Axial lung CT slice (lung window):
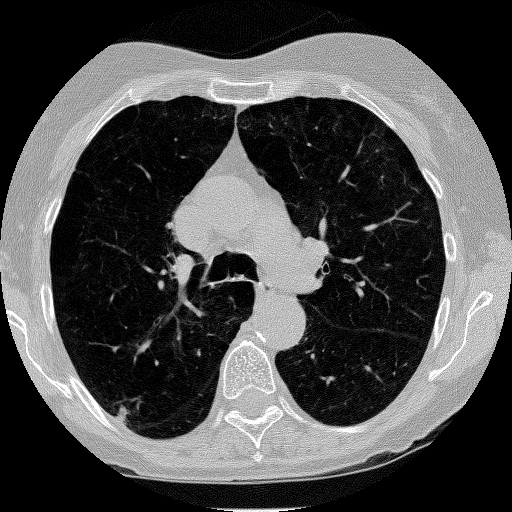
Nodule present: yes
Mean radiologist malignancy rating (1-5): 3